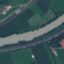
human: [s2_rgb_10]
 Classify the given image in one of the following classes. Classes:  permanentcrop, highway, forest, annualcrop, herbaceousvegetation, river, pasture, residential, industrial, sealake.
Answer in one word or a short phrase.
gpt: River